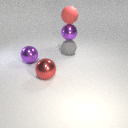
large gray rubber sphere below large purple metal sphere